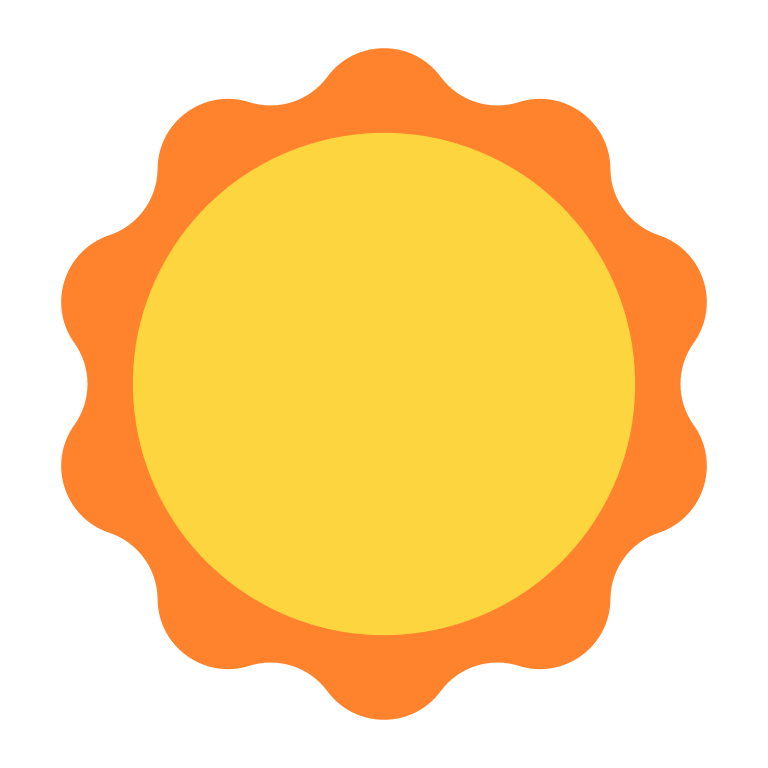
sun flat